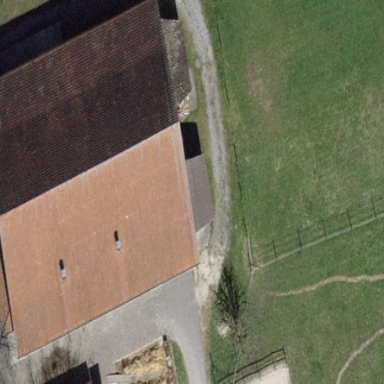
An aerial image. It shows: Farm building.